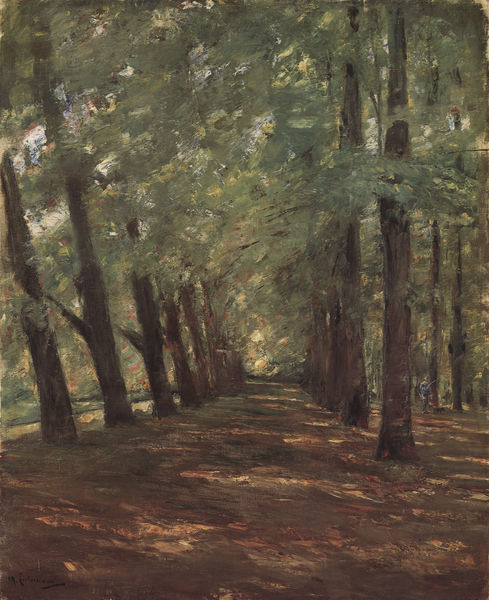
Titel: Allee in Overveen
Künstler: Max Liebermann
Standort: Essen (Ruhr)
Institution: Privatbesitz
Schlagwörter: baum, blau, blätter, gemälde, himmel, laub, mann, schatten, weiß, baumstämme, bäume, gelb, grün, impressionismus, landschaft, äste, braun, frau, hell, hut, licht, orange, strasse, hund, park, rot, weg, hochformat, malerei, mensch, öl, ast, baumstamm, erde, natur, stamm, zweige, sonne, boden, lichtpunkte, person, wald, sommer, perspektive, hang, allee, tag, violett, herbst, stämme, impressionistisch, reflexe, lichtreflexe, flucht, waldrand, passant, moos, lichtung, acryl, reihe, liebermann, entspannung, jäger, freiheit, fluchtpunkt, laubwerk, sonnenflecken, waldboden, dickicht, laubbäume, schattig, spaziergänger, waldweg, schief, astgabel, kronen, baumallee, alee, olett, lb, rbenspiel, in, mallee, licht sonne schatten leere